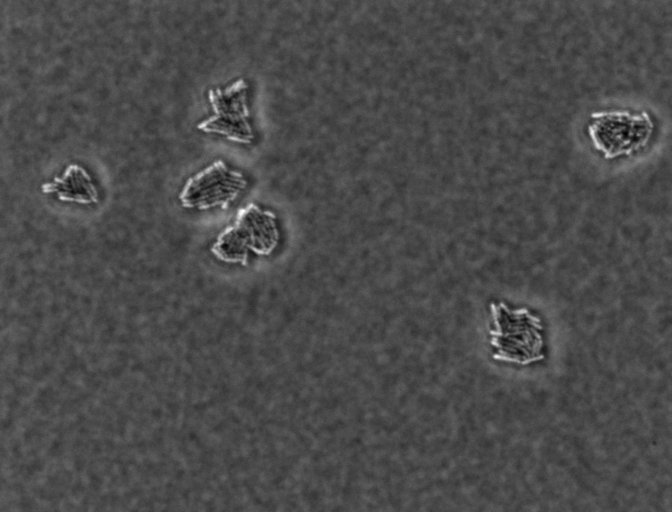
Escherichia coli 1612